Question: I've just noticed that my rand values are being saved in ascending order (lower to higher), but I'm not telling it to save it in ascending order. However when I echo the rand, it shows the value in normal way.
Source code:
'''
<?php
try {
$db = new PDO('sqlite:randvalue.sqlite');
$db->exec("CREATE TABLE company (revenue_value INTEGER PRIMARY KEY, month VARCHAR)");
$i=1;
while($i <= 12) {
$randNum = rand(1,100);
$finalval = $randNum;
$stmt = $db->prepare('INSERT INTO company (revenue_value) VALUES (?)');
$stmt->execute(array("$finalval"));
echo "$finalval";
echo "<br>";
$i++;
};
print "<table border=1>";
print "<tr><td>value</td>";
$result = $db->query('SELECT * FROM company');
foreach($result as $row) {
print "<tr><td>".$row['revenue_value']."</td>";
}
print "</table>";
$db = NULL;
} catch(PDOException $e) {
print 'Exception : '.$e->getMessage();
}
?>
'''
Result:

How do I make it not to save the value in table in non-ascending order just like in echo where the values are not in ascending order?
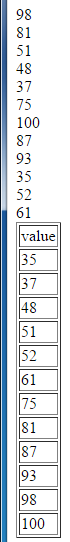
Answer: thanks to @Rizier manage to find the problem
just remove the primary key
'''
$db->exec("CREATE TABLE company (revenue_value INTEGER PRIMARY KEY, month VARCHAR)");
'''
to
'''
$db->exec("CREATE TABLE company (revenue_value INTEGER, month VARCHAR)");
'''